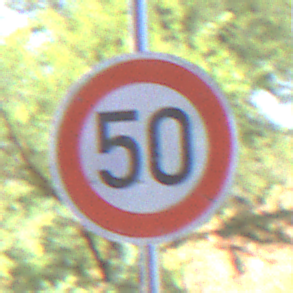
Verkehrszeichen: Geschwindigkeit50
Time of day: Midday
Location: Roofed (Underpass)
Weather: Clear
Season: NotSpecified
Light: Natural